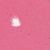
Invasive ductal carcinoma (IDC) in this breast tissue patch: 0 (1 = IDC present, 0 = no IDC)